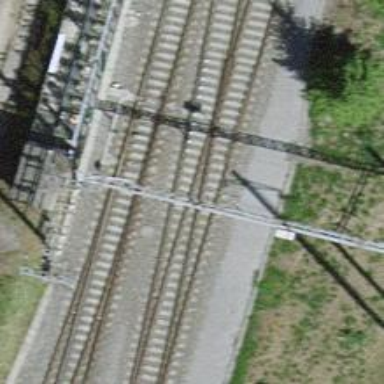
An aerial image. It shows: Railway switch.